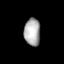
Tissue: lung
Cell type: Endothelial cells
Senescence score: 0.689
Nuclear area (px): 427
Mean DAPI intensity: 174.014